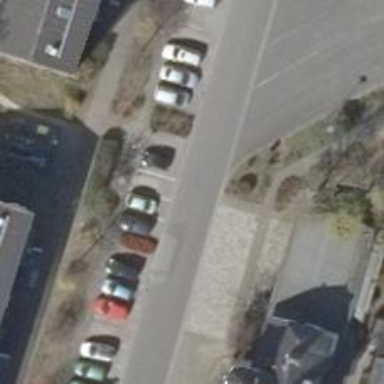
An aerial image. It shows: Residential road with asphalt surface. There is diagonal parking on the left lane.